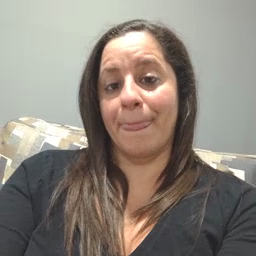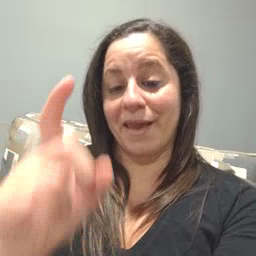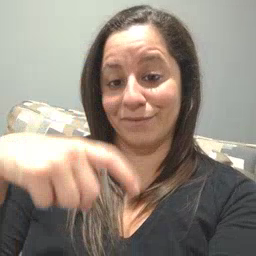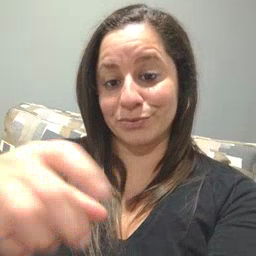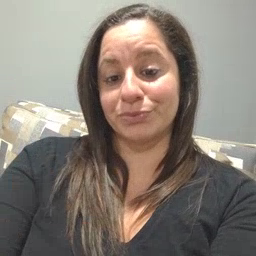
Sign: haveto